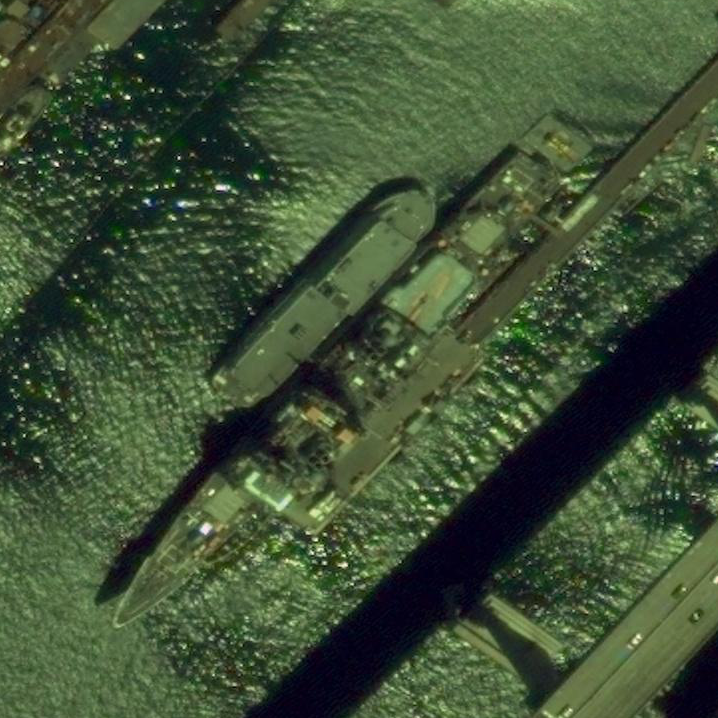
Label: cruiser